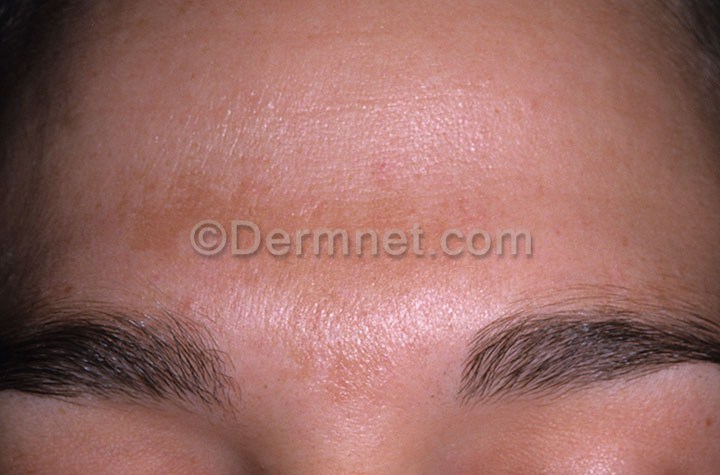
Disease: Light Diseases and Disorders of Pigmentation